Interaction volume radius: 5 \u00c5
Interaction volume height: 40 \u00c5
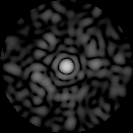
Disorder parameter: 0.8516